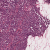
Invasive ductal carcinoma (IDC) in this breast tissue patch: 1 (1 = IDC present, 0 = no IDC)